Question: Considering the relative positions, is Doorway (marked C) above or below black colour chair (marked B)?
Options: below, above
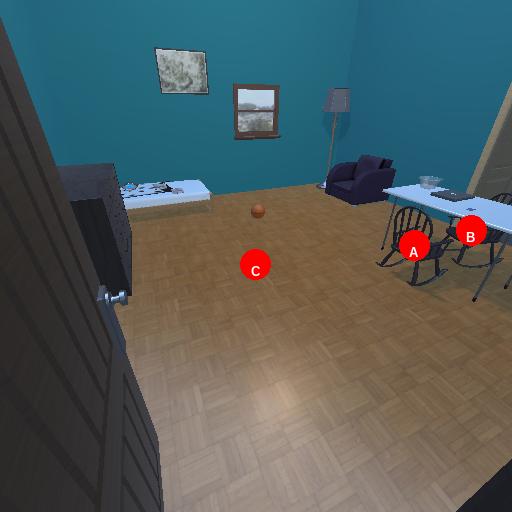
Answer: below